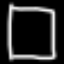
Label: square